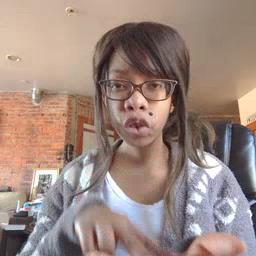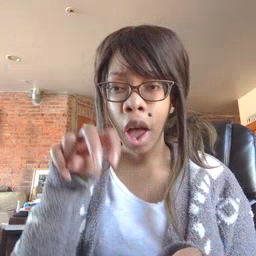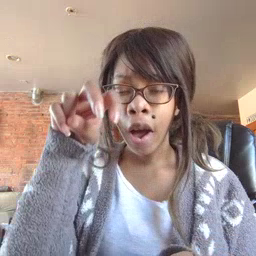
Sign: jump